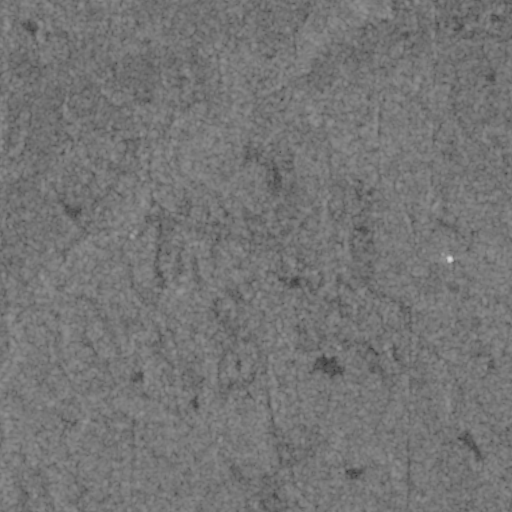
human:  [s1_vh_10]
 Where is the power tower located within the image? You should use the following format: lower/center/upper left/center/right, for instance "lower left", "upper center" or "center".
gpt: The power tower is located in the right of the image.
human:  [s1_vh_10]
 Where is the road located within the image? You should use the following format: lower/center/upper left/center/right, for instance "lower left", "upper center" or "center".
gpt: There is no road in the image.

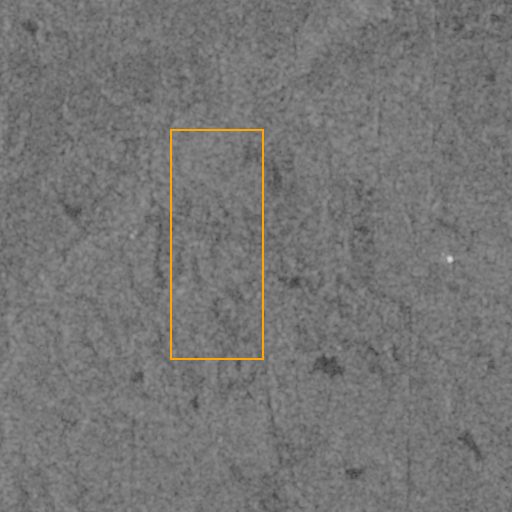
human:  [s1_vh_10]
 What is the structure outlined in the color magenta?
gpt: There is no magenta outline.
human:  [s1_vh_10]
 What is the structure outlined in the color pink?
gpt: There is no structure outlined in pink.